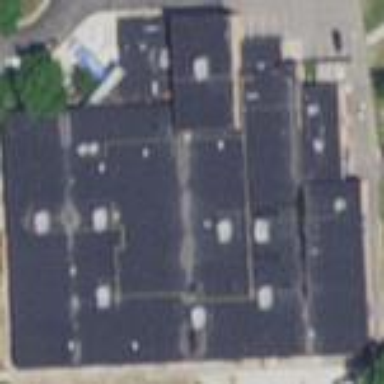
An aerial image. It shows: School building.